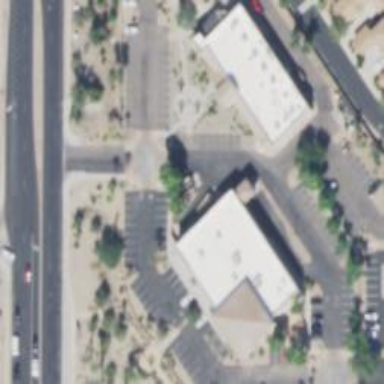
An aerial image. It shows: Pharmacy providing healthcare services.